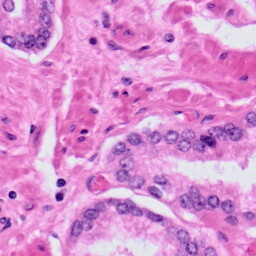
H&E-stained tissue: Prostate